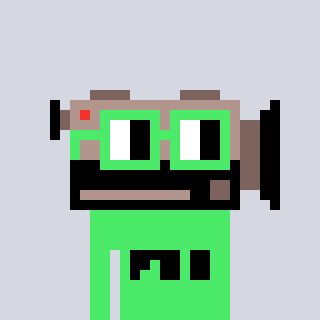
a pixel art character with square light green glasses, a camcorder-shaped head and a teal-colored body on a cool background